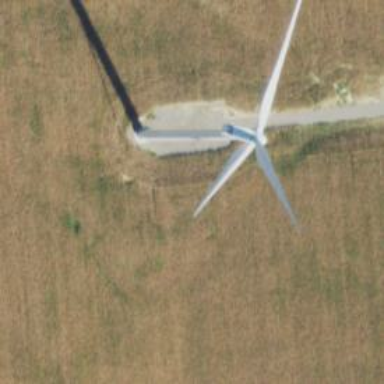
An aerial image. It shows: Wind generator powered by wind. The generator type is horizontal axis and it uses wind turbines.